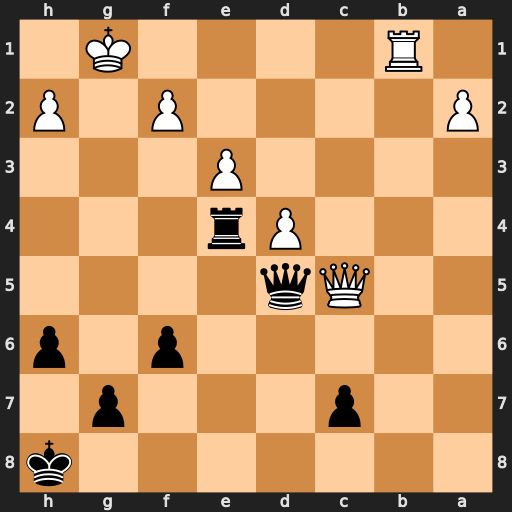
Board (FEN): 7k/2p3p1/5p1p/2Qq4/3Pr3/4P3/P4P1P/1R4K1
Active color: b
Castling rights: -
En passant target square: -
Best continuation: Rg4+ Kf1 Qh1+ Ke2 Qxb1